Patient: sex M, age 94
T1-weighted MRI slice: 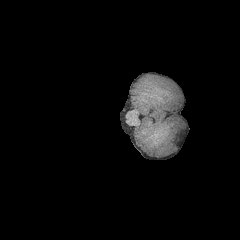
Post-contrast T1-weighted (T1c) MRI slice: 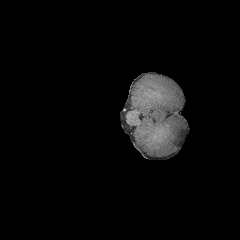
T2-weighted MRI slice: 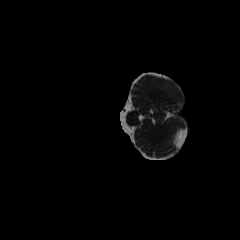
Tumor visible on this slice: no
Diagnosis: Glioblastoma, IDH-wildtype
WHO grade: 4